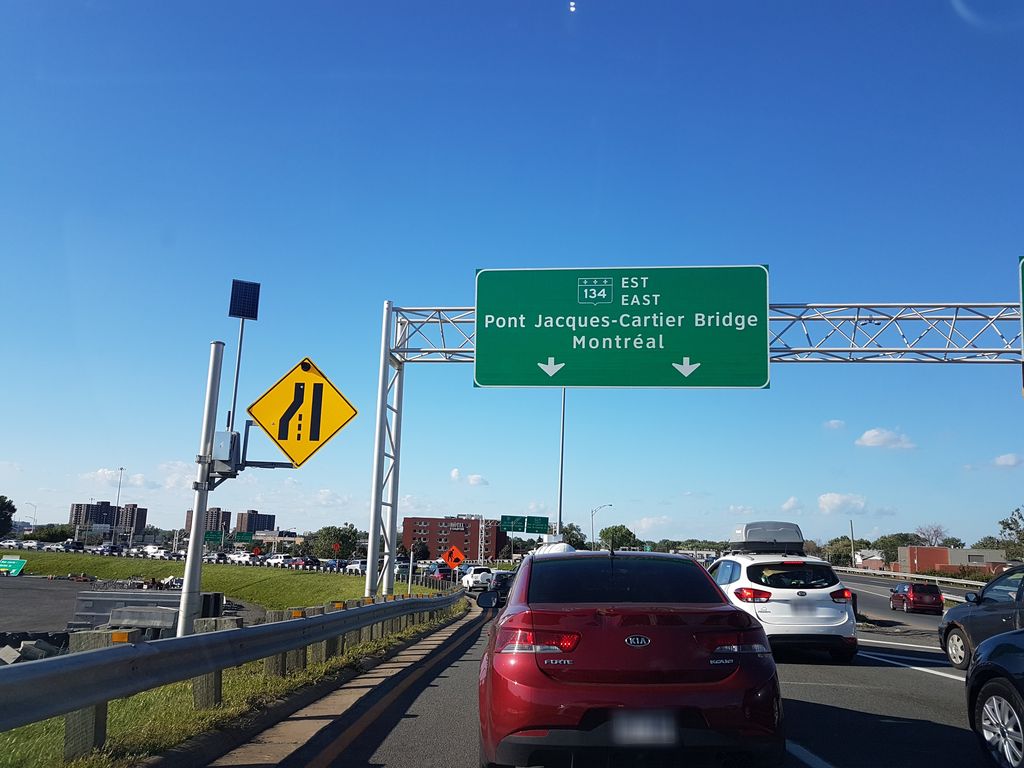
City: montreal